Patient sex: M
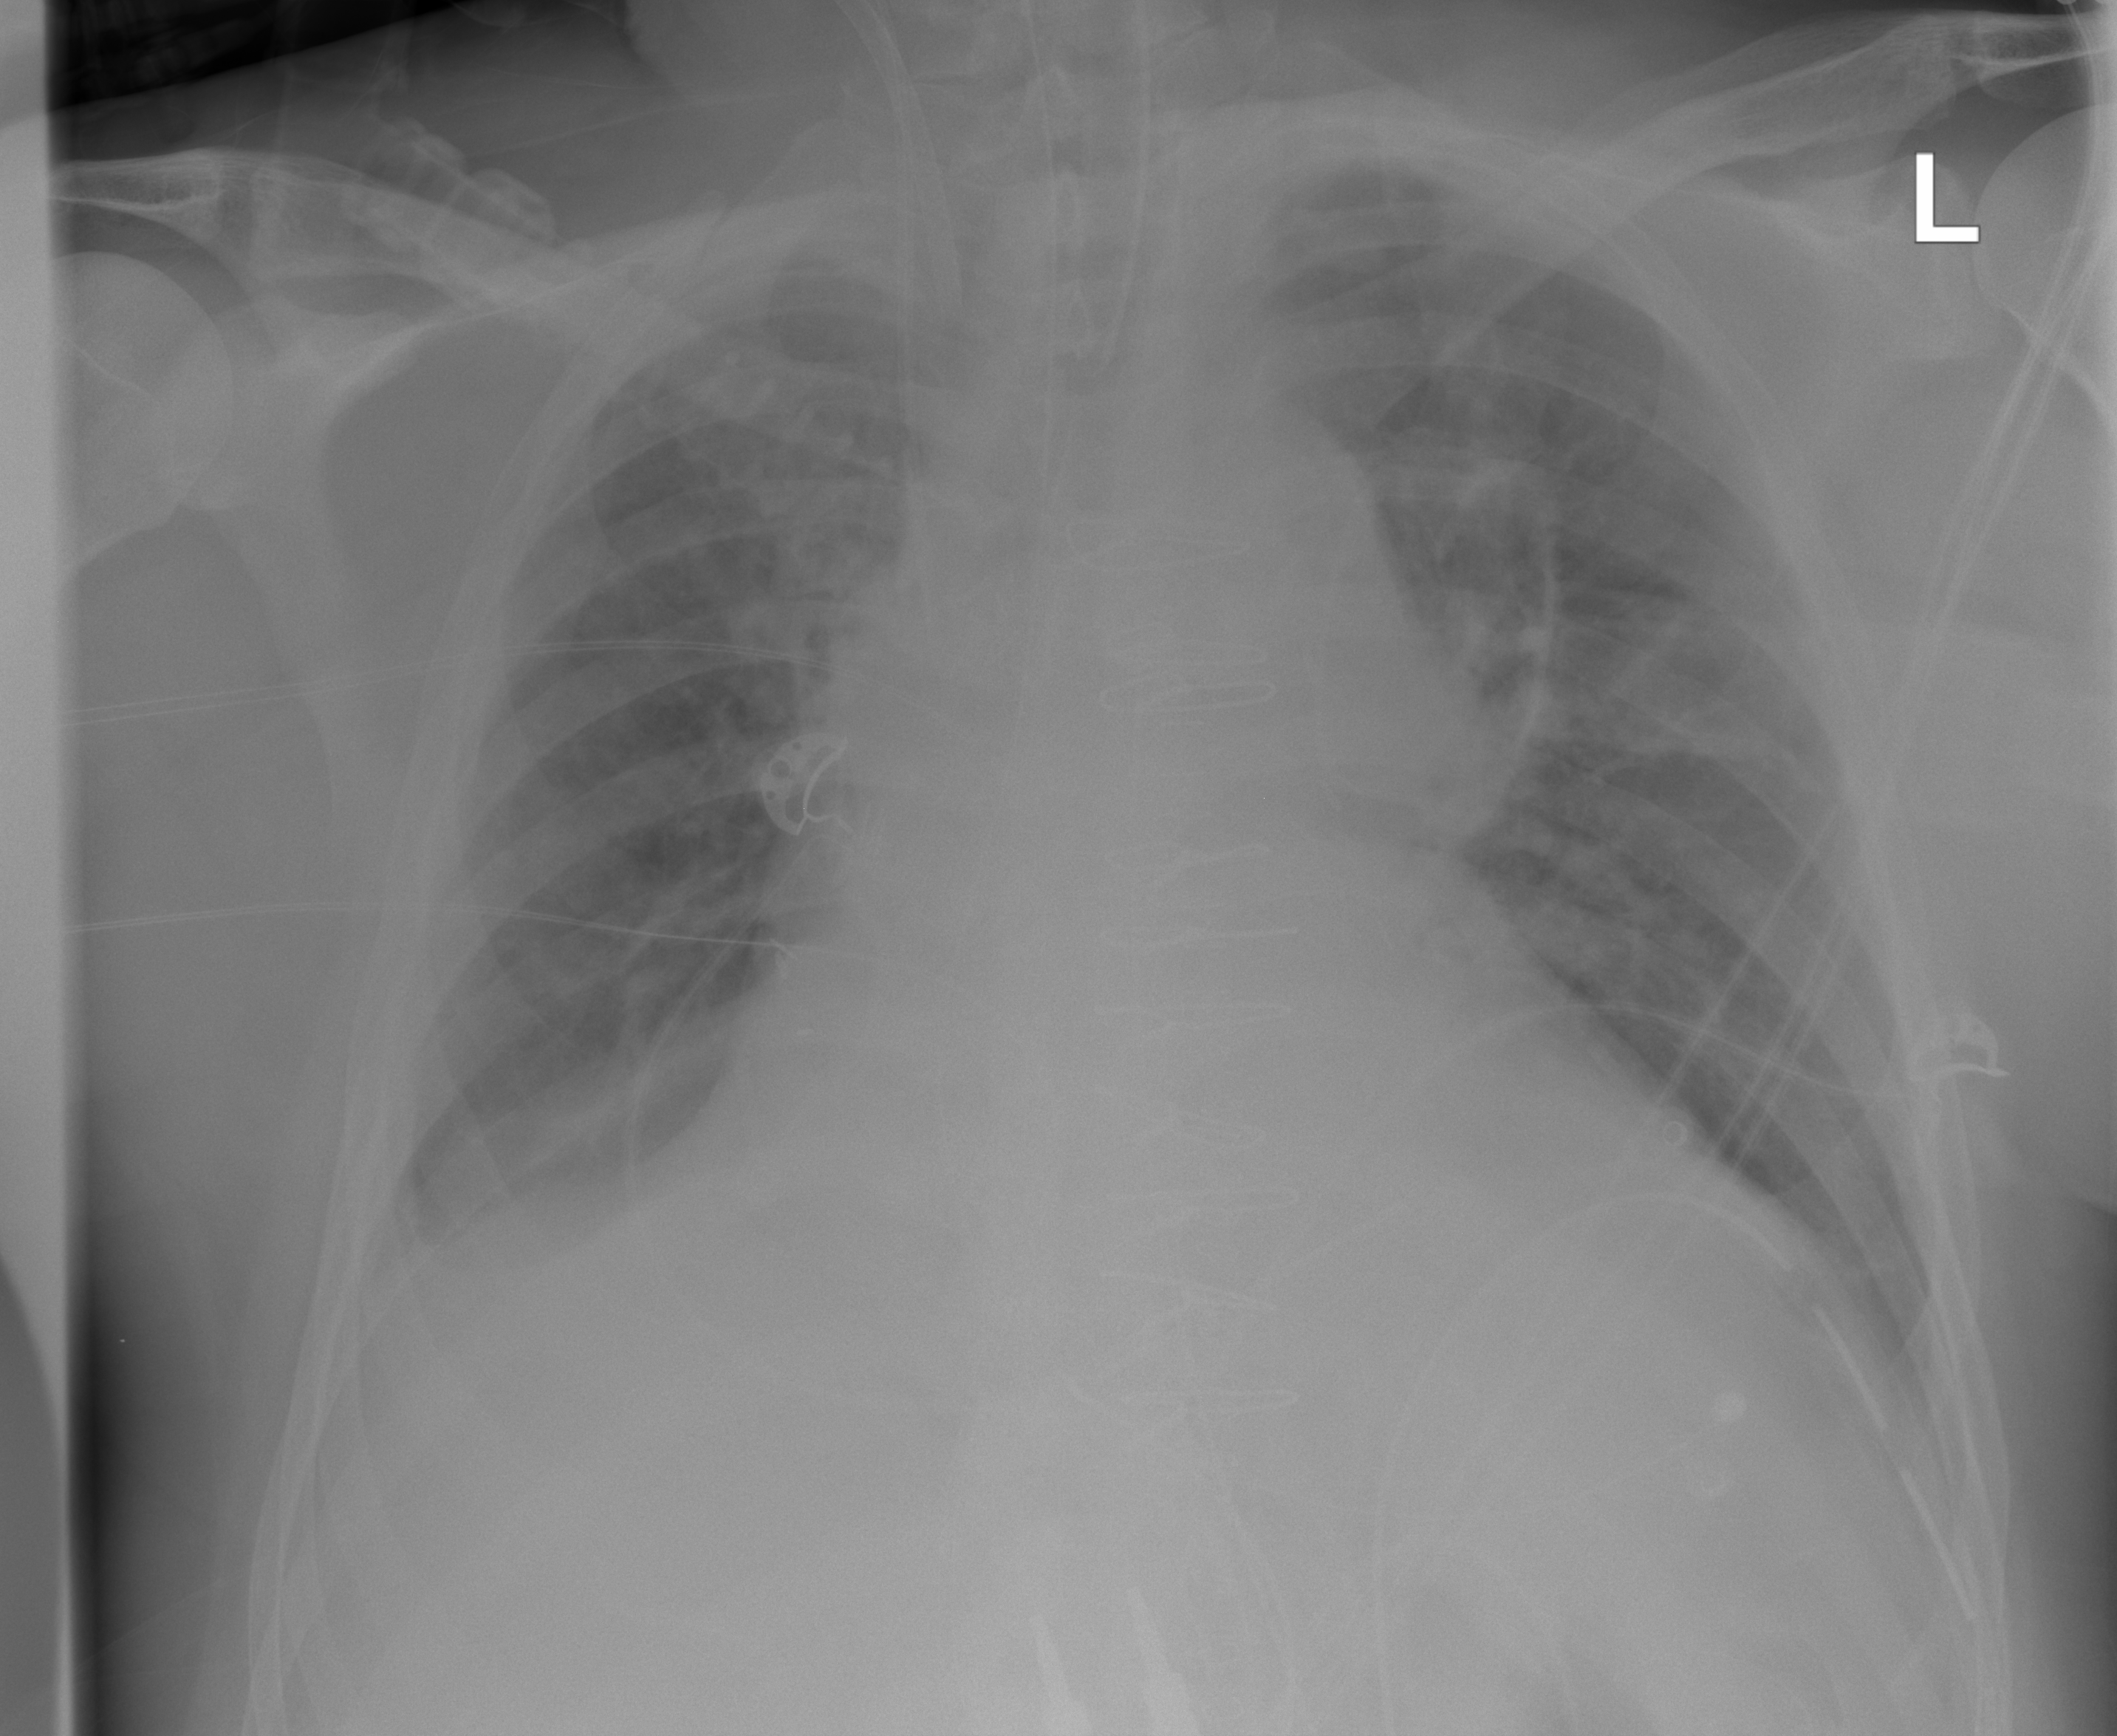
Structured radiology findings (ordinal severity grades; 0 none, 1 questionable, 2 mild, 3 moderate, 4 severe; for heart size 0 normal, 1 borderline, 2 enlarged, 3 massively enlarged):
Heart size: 2
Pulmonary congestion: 2
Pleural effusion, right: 2
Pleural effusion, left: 1
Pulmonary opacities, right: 0
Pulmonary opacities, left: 0
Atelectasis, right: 2
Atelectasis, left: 2